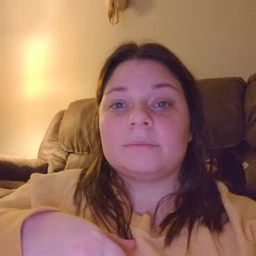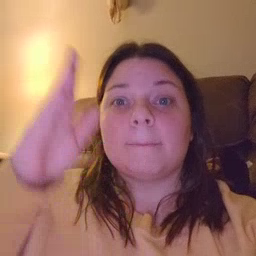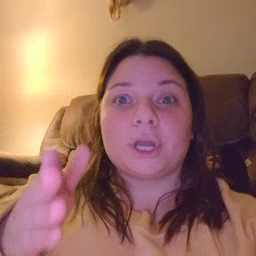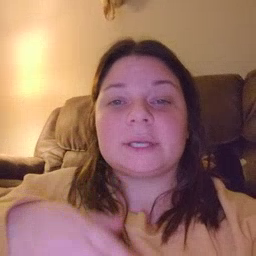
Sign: person